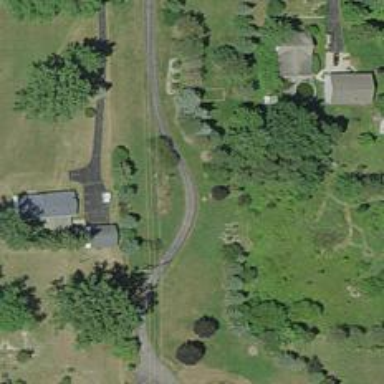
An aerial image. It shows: Driveway.